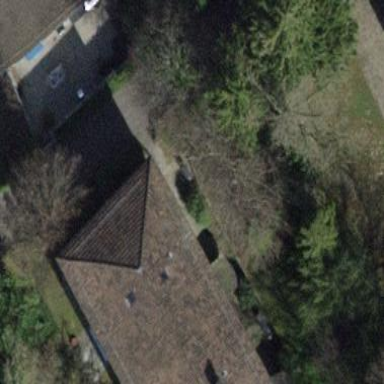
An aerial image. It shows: Building with hipped roof shape.